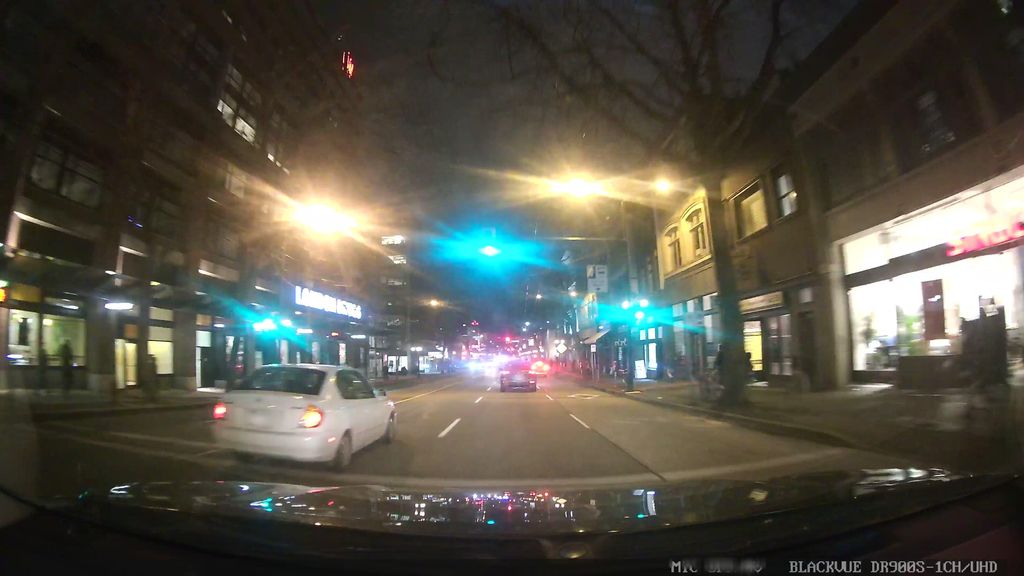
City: vancouver